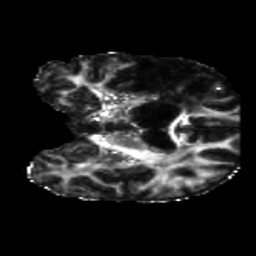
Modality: FA
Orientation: coronal
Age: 61
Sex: male
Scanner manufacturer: siemens
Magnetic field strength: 3 T
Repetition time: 5.25 s
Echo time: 0.08 s